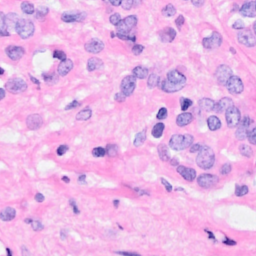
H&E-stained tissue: Breast